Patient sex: M
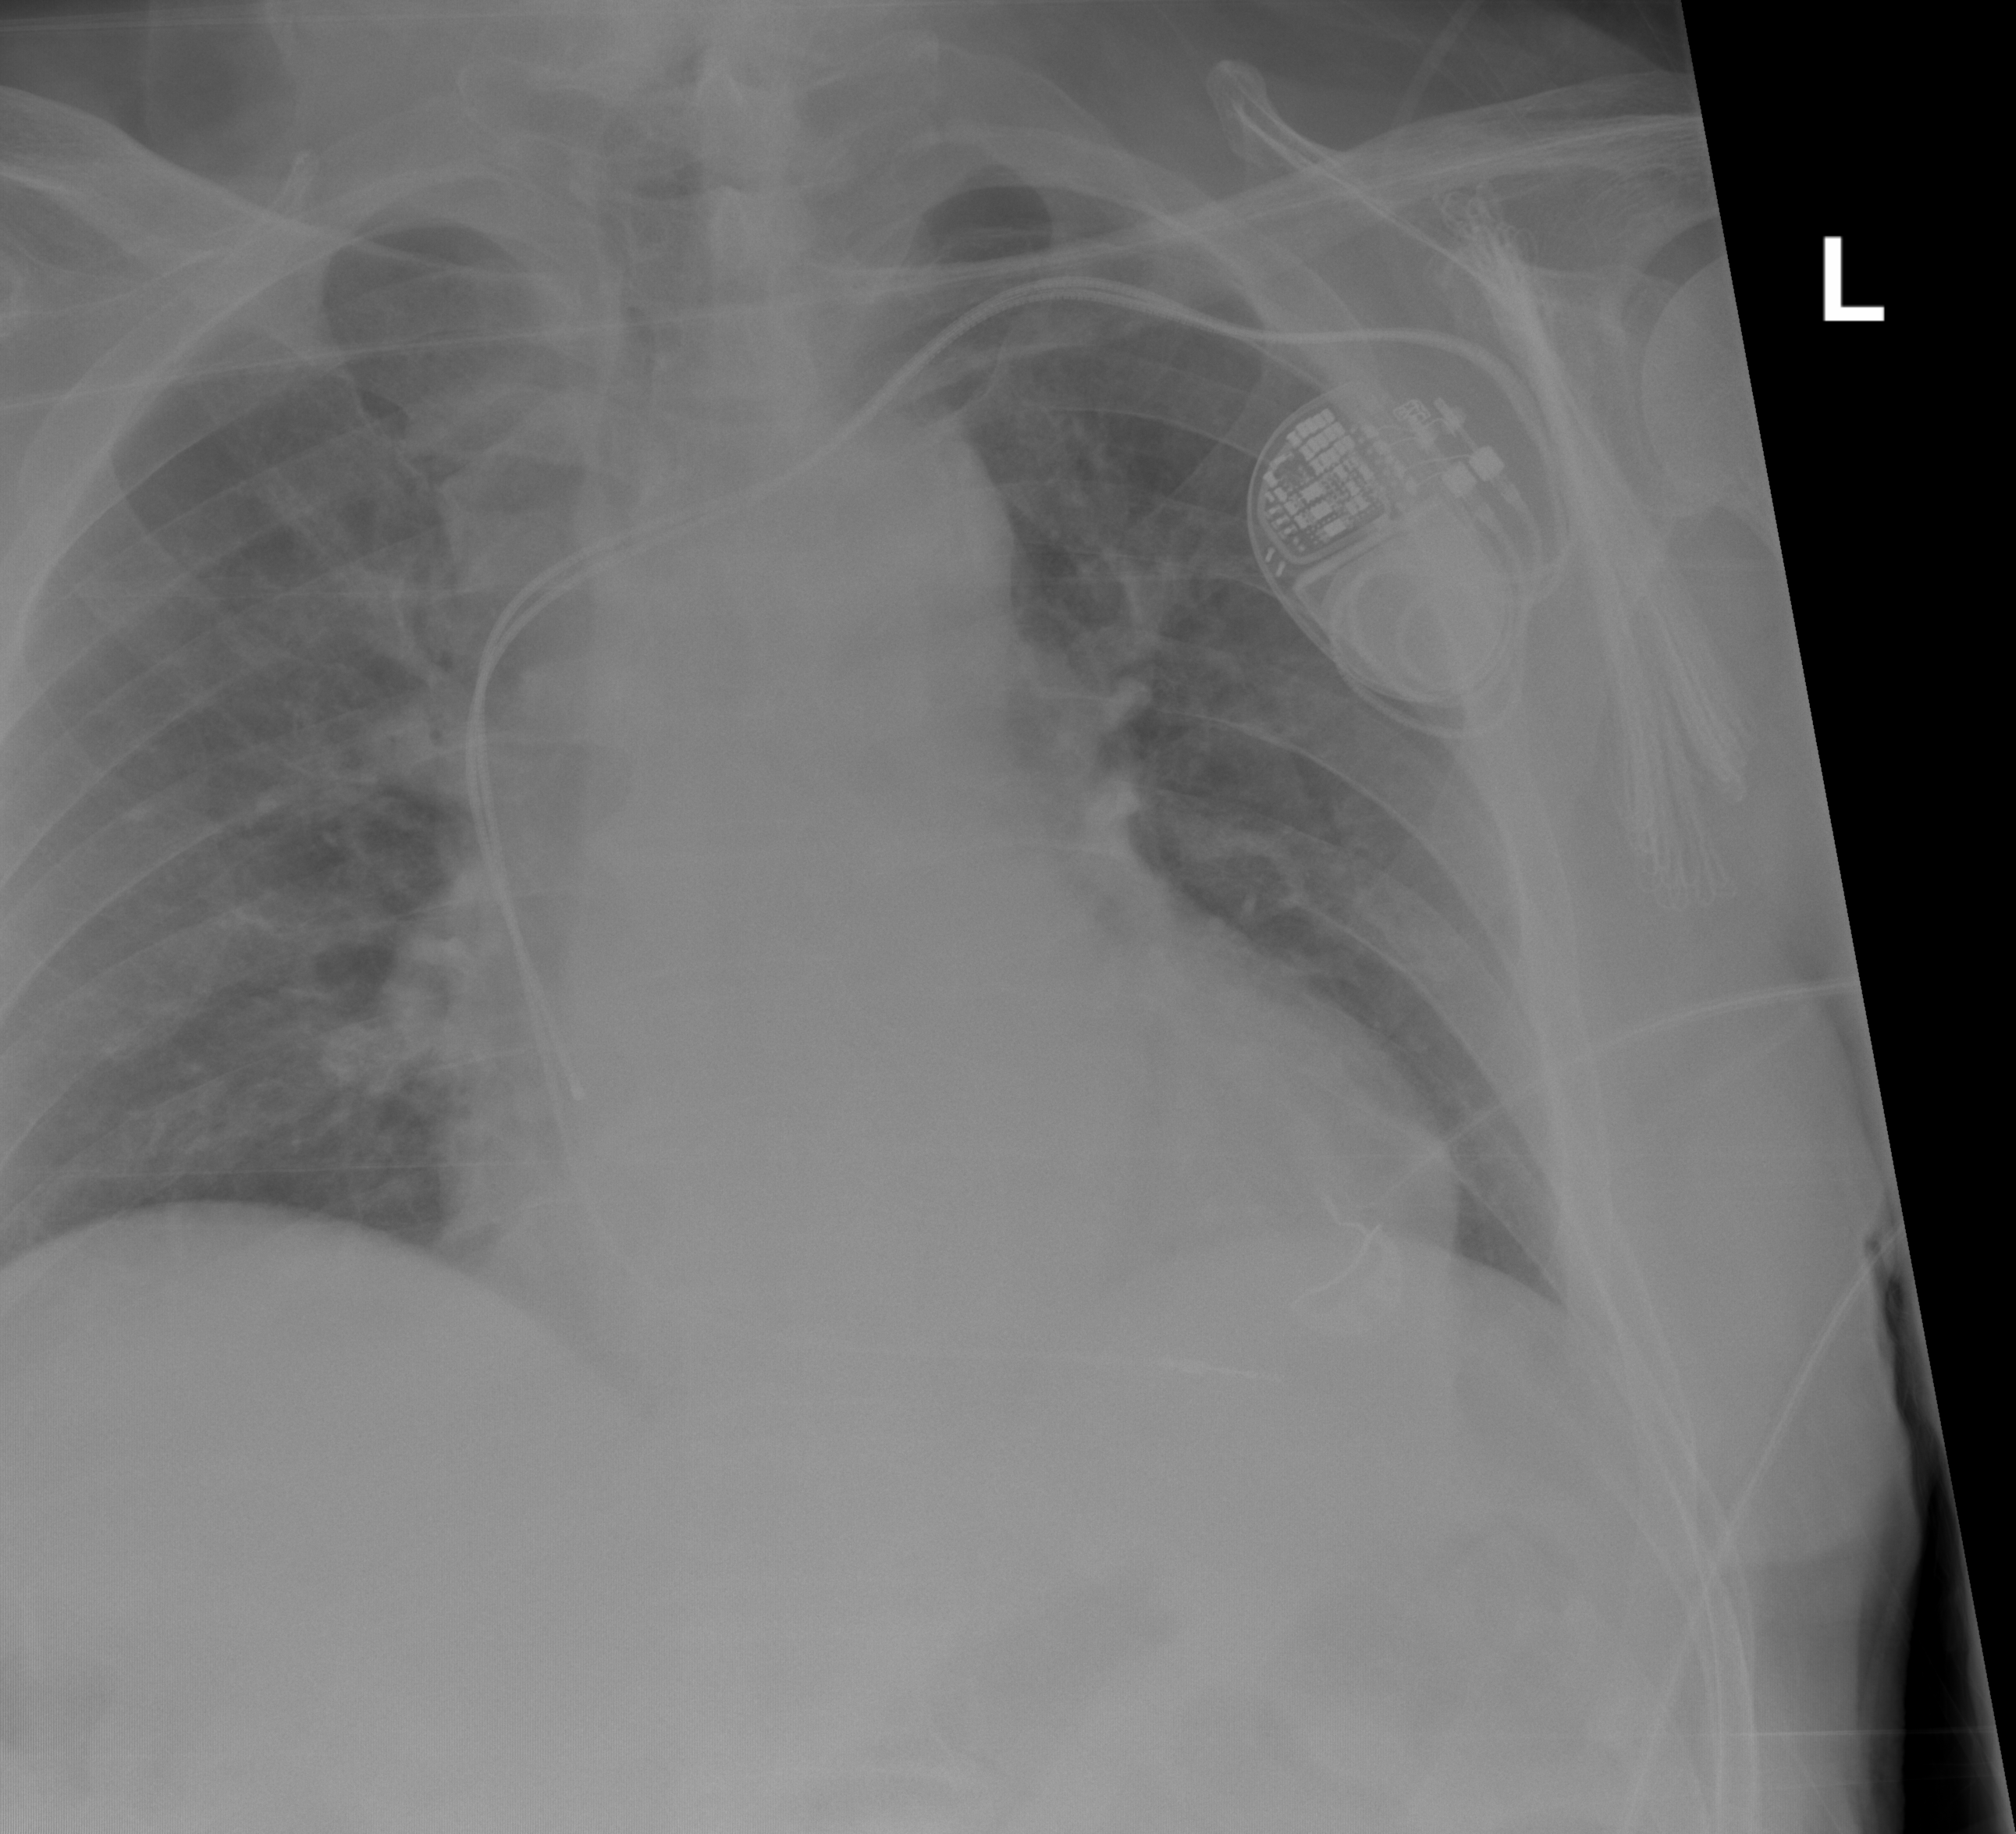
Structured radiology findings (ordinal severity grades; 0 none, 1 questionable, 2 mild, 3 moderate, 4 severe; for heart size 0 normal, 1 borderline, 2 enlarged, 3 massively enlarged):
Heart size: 2
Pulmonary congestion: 2
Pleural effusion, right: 0
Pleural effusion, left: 2
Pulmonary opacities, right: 0
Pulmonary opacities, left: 0
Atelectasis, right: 0
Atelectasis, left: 2